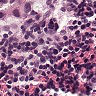
Metastatic tissue present: no